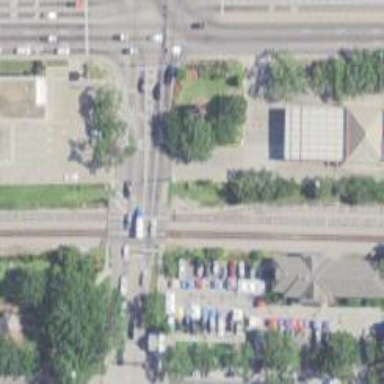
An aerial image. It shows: Crossing for the railway.